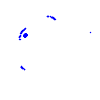
Particle: proton